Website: lowes
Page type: customer-info-address
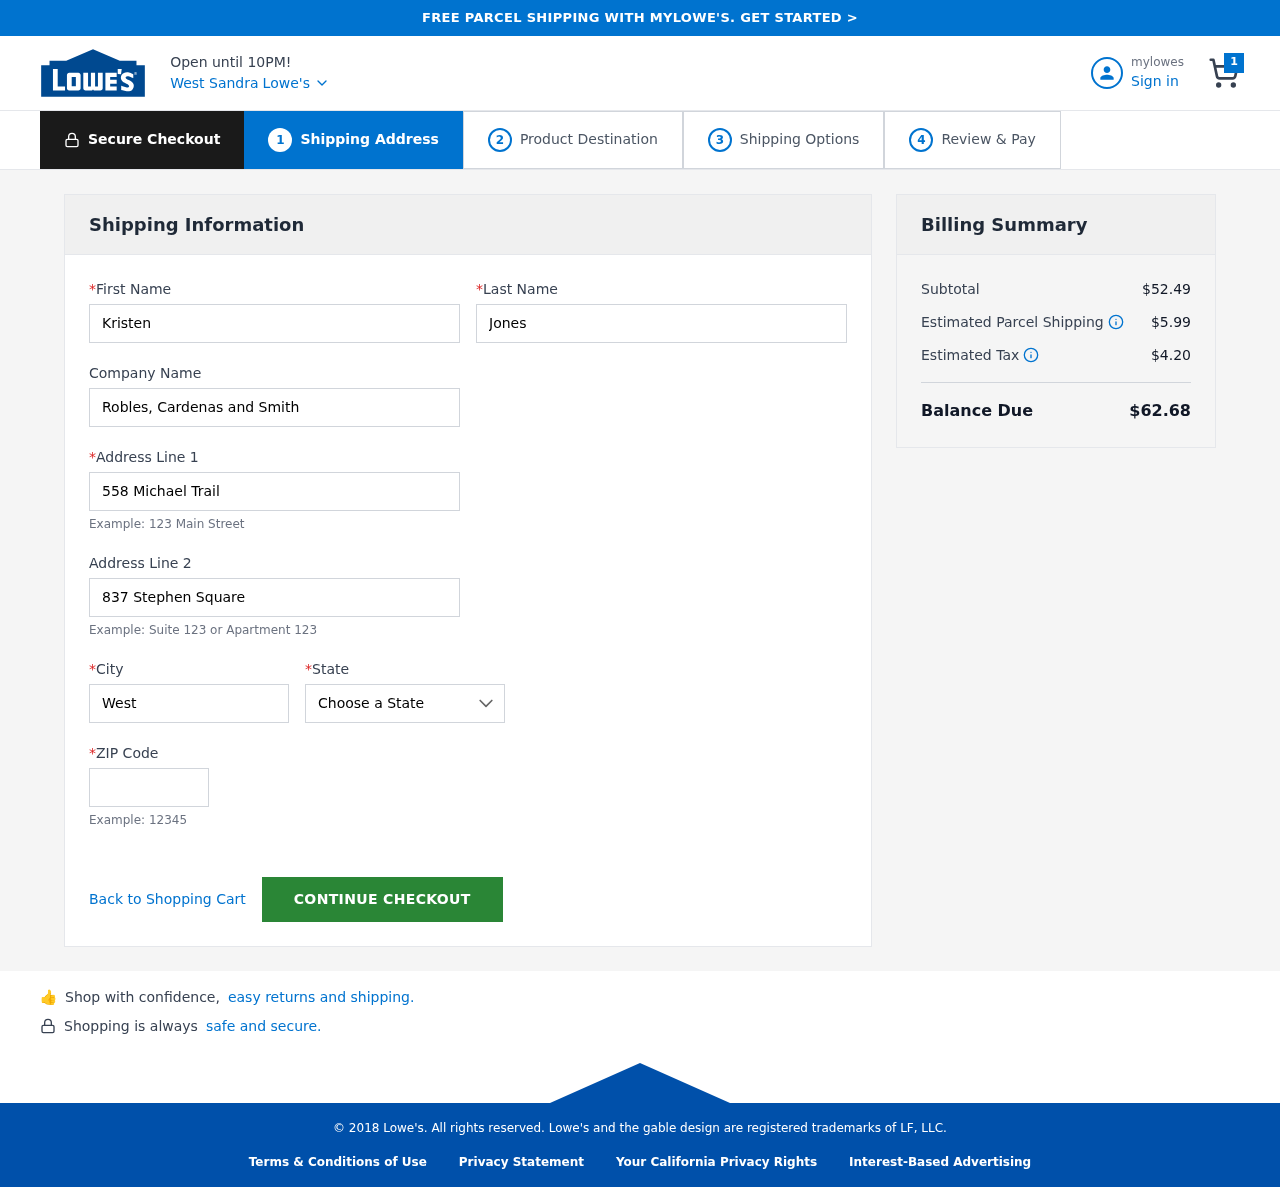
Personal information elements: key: PII_CITY
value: West Sandra
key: PII_COMPANY
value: Robles, Cardenas and Smith
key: PII_FIRSTNAME
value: Kristen
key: PII_LASTNAME
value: Jones
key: PII_POSTCODE
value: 35512
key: PII_STATE
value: VI
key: PII_STREET
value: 558 Michael Trail
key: PII_STREET2
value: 837 Stephen Square
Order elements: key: ORDER_NUM_ITEMS
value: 1
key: ORDER_SUBTOTAL
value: $52.49
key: ORDER_SHIPPING_COST
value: $5.99
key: ORDER_TAX
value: $4.20
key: ORDER_TOTAL
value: $62.68